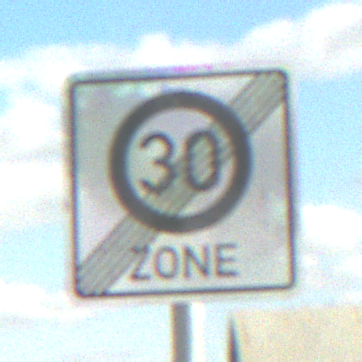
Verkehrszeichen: EndeZone30
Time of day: MorningAfternoon
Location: Outdoor (RoadRail)
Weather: PartlyCloudy
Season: NotSpecified
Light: Natural